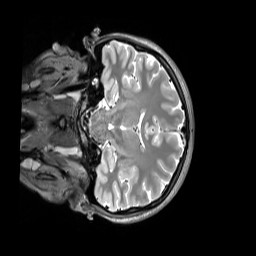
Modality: T2w
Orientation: coronal
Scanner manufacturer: siemens
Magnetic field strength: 3 T
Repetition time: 3.2 s
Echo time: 0.406 s